Question:
My Css is as below i try to move the "+" icon to the right a bit but failed to move it, can anyone help?
'''
.button-sec-icon {
background-color: #fdfdfd;
cursor:pointer;
background: transparent url("images/basicsetup/plus.png") no-repeat left!important;
margin-right: 5px;
border: 2px solid #EEEEEE;
border-radius: 5px 5px 5px 5px;
box-shadow: 0 3px 1px rgba(0, 0, 0, 0.2);
color: #ca2b2b;
display: block;
height: 28px;
margin: 10px 0 0 60px;
transition: all 0.5s ease 0s;
min-width: 150px;
width: 121px;
}
.button-sec-icon:hover {
border :1px solid #888;
box-shadow: 0 4px 1px rgba(0, 0, 0, 0.2);
}
'''
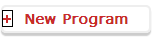
Answer: You used the margin tag twice. "margin-right" and "margin". Delete the first "margin-right" and see what happens.